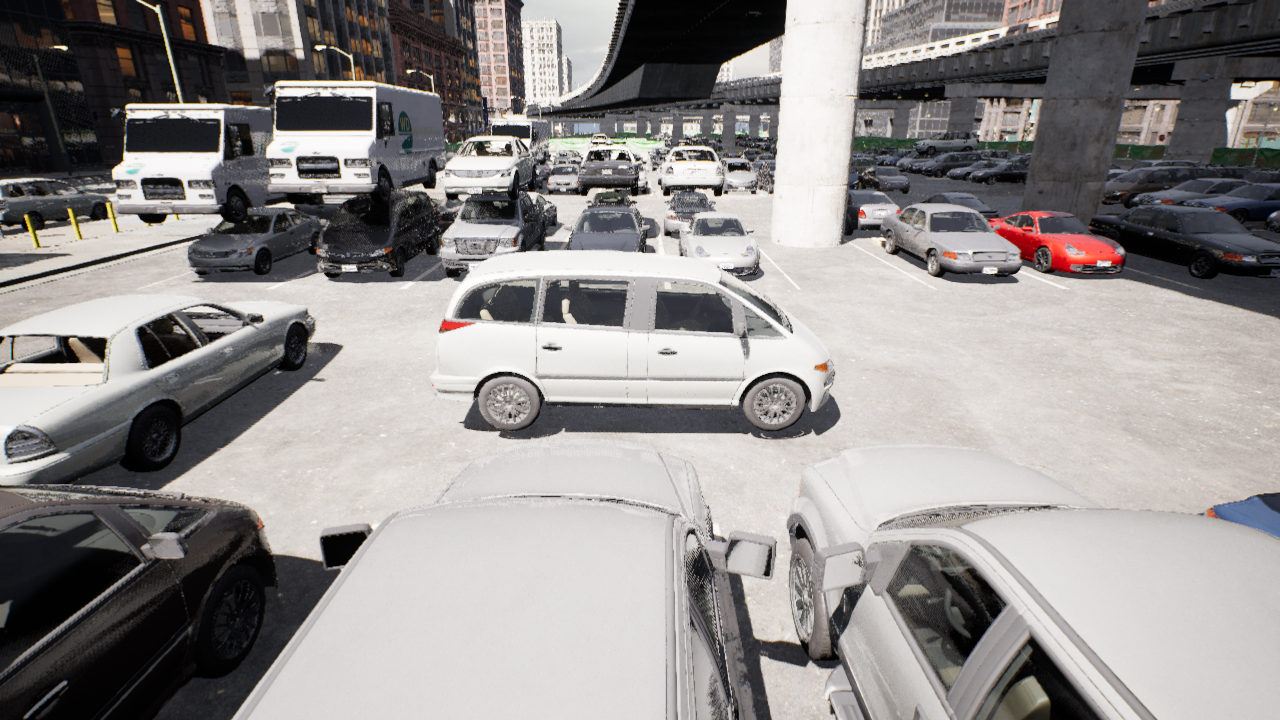
Venue: arterial
Lighting: clear day
Vehicle rig: minivan